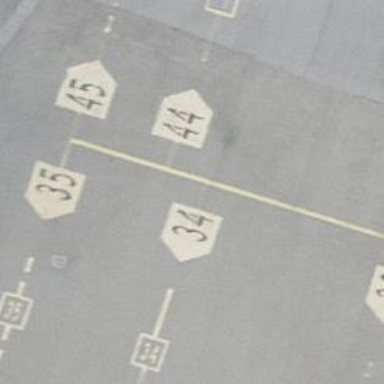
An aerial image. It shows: Airport parking position.